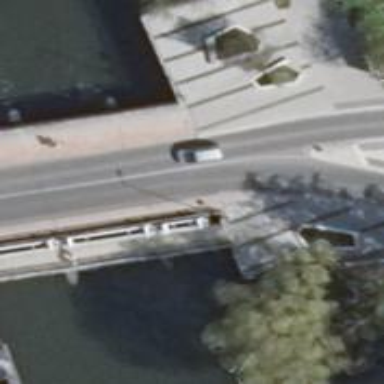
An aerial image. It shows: Concrete footway bridge with dedicated cycle lane.